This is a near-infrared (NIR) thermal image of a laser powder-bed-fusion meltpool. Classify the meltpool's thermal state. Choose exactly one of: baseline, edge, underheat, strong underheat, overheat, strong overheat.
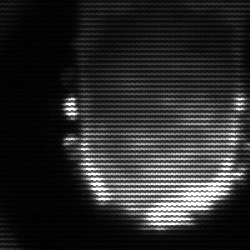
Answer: baseline